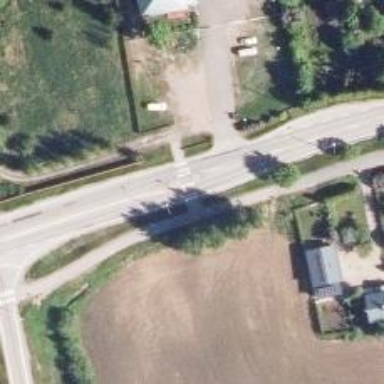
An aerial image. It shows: Uncontrolled road crossing.